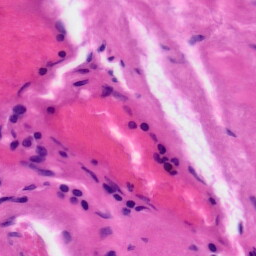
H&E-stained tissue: Tonsil